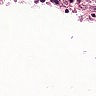
Metastatic tissue present: no